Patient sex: F
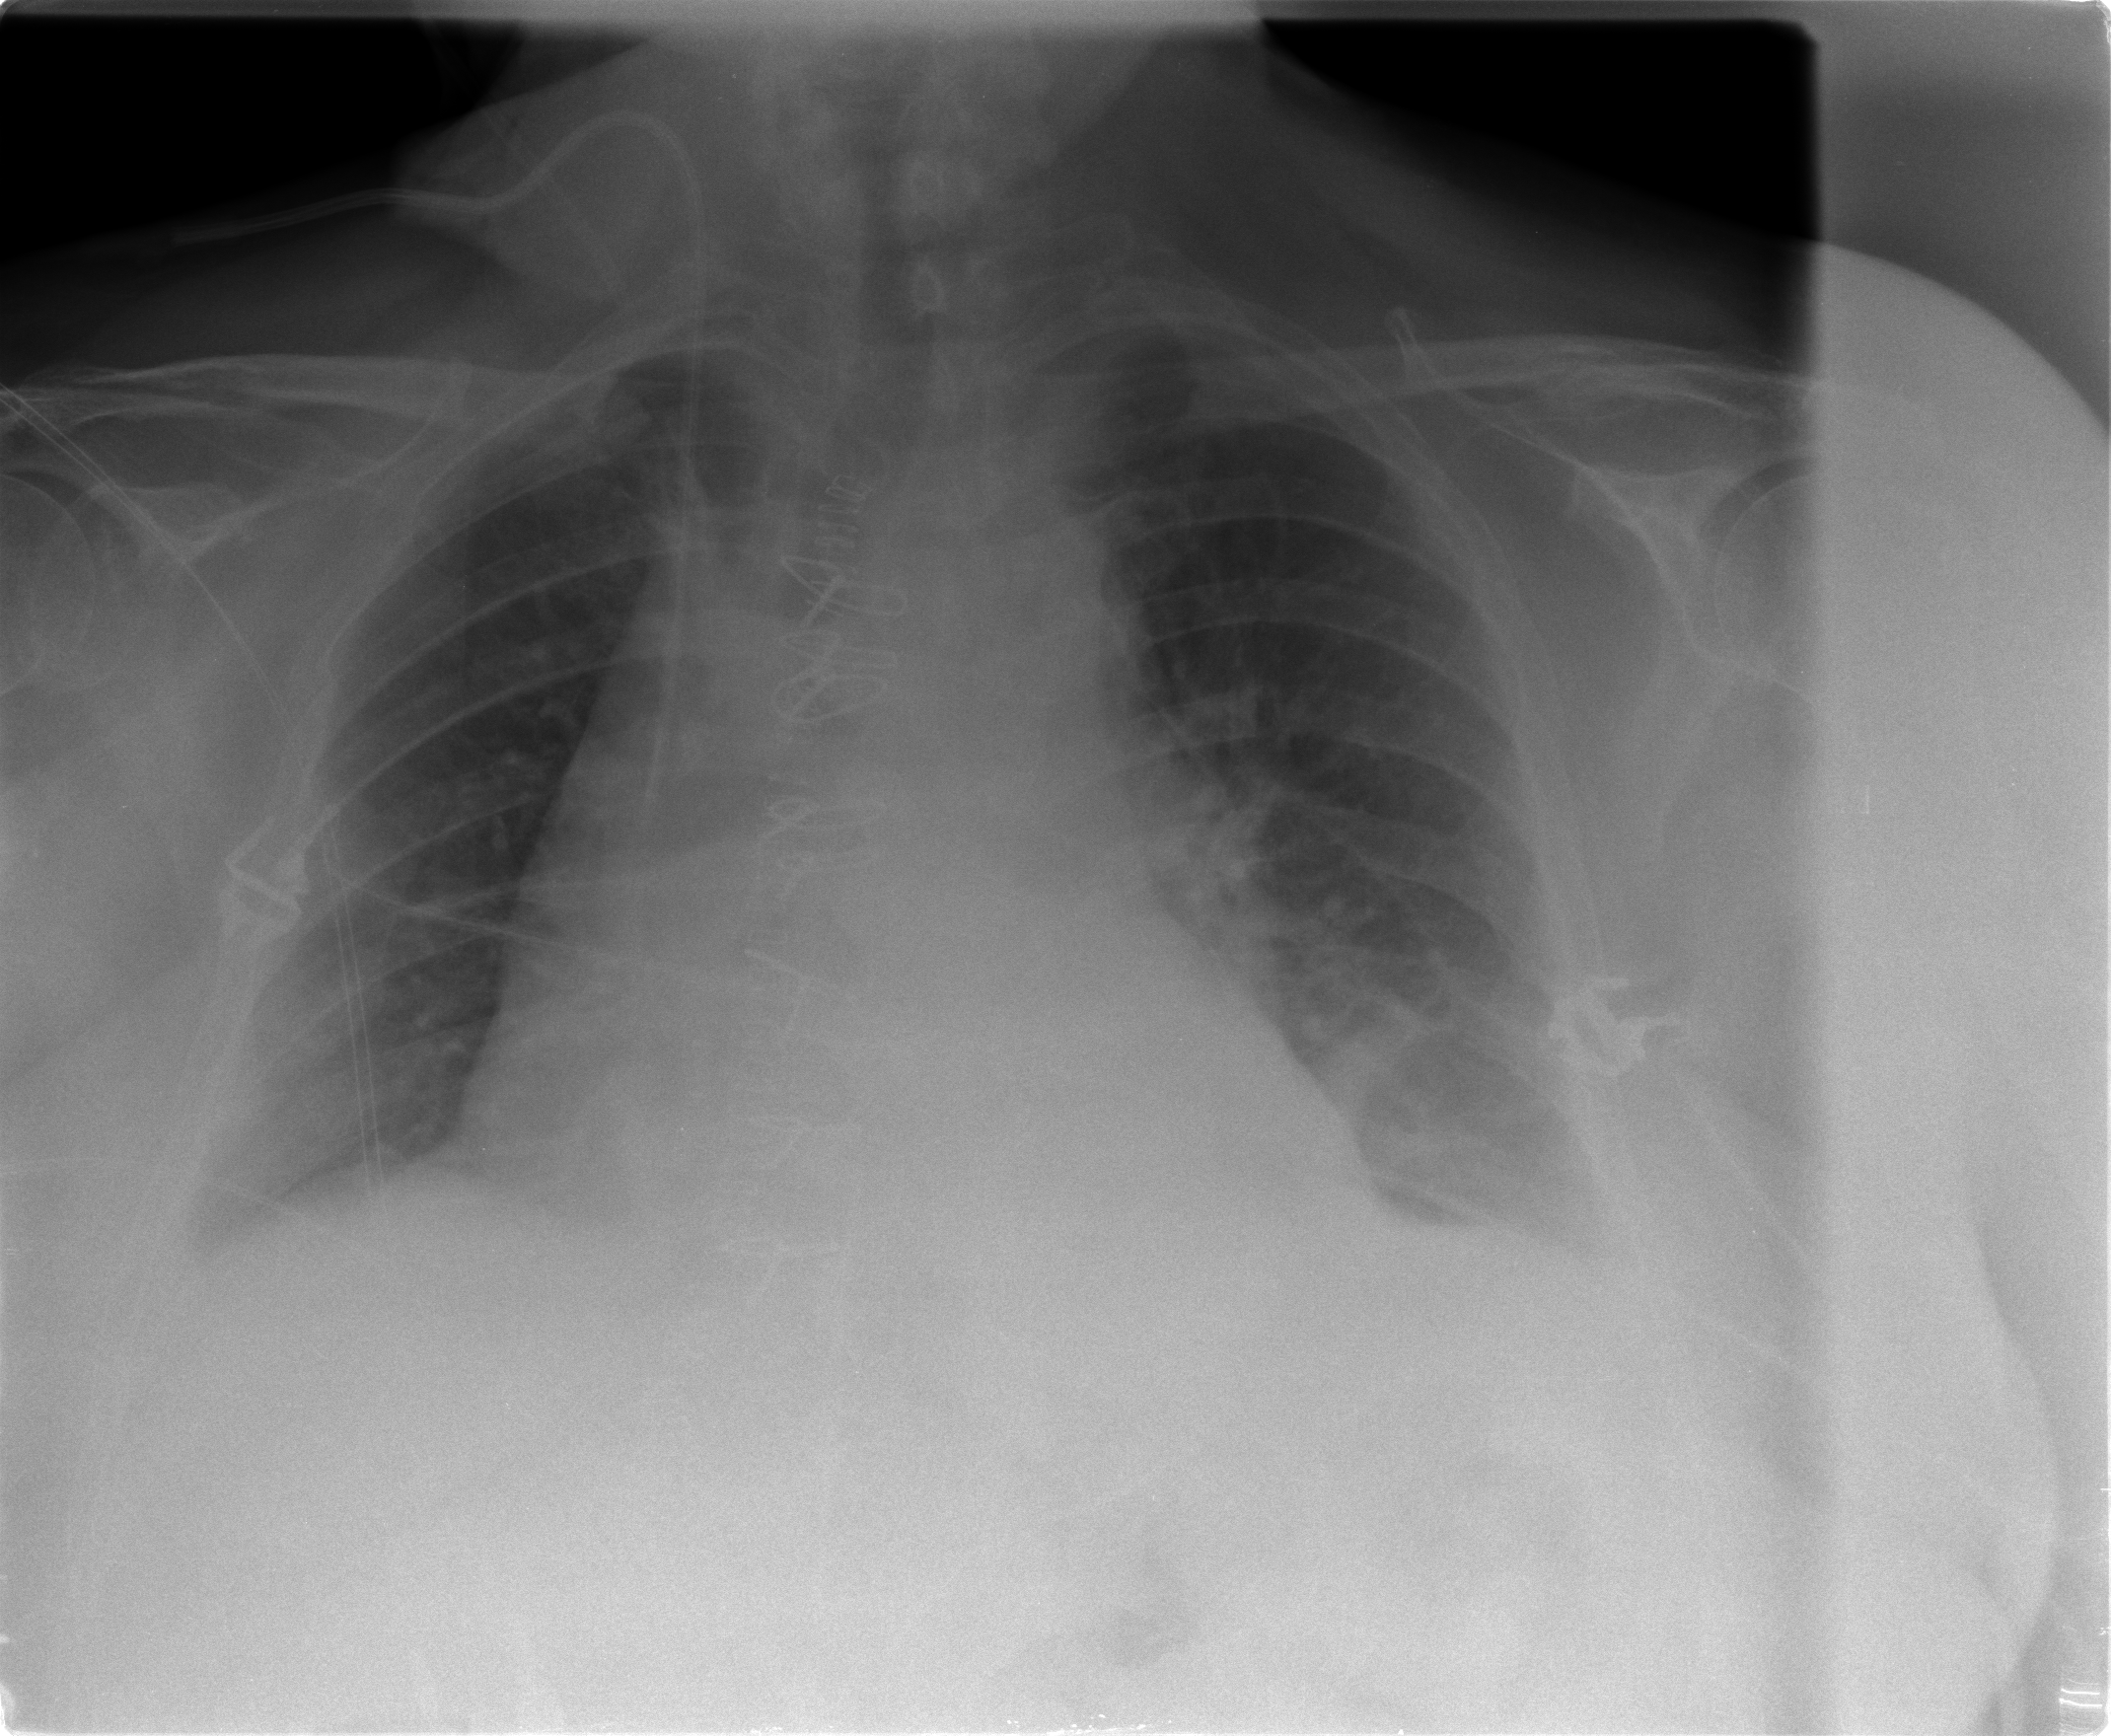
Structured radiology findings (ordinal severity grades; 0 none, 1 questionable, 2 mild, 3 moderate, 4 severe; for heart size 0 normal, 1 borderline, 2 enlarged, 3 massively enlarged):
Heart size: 1
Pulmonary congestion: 1
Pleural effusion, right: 1
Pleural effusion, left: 1
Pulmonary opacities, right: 0
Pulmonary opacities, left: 1
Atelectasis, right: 0
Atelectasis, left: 2